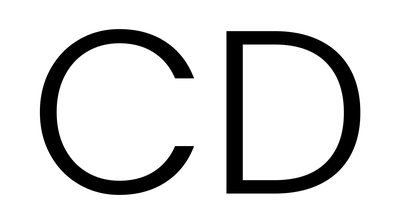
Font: Poppins-Light